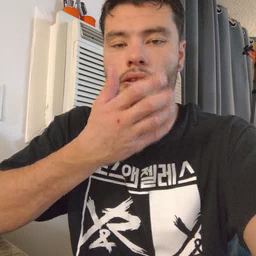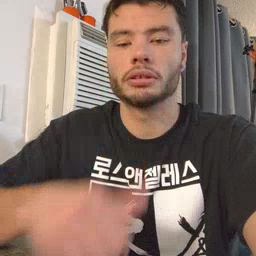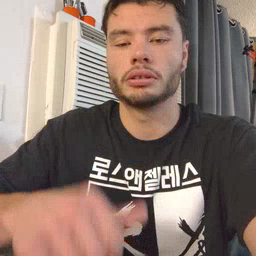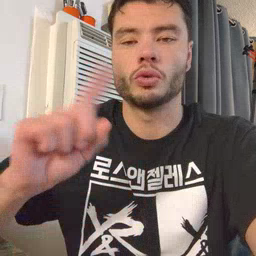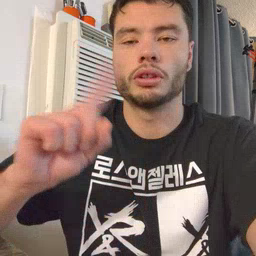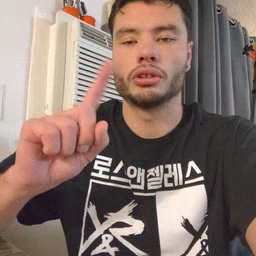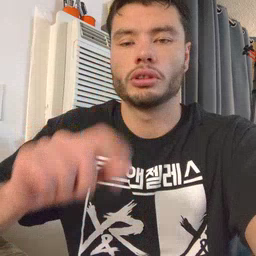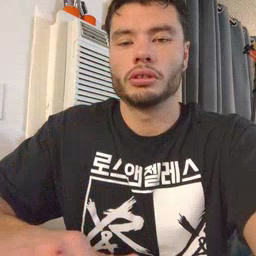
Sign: where